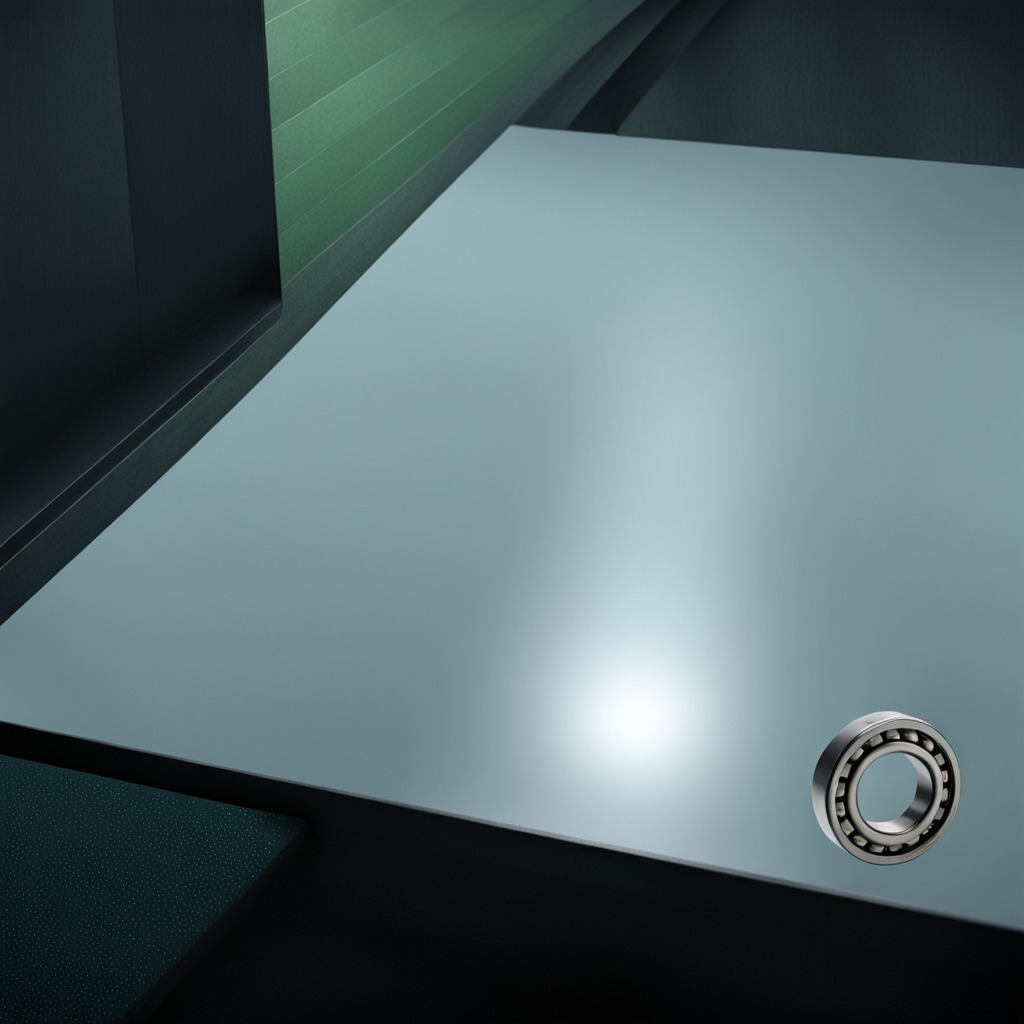
A metal ball bearing lies on the clean empty table in a railway signal maintenance room.